Question: I have field on my project product form Price Per Unit when enter some value in textbox and without tab out click on save button, data is getting saved.

But when i have done the same thing with my custom save button that value doesn't save.
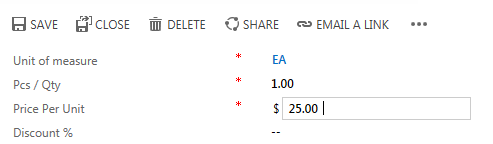
Answer: I have solved this issue by following code :
'''
if ($("input[attrname='[field_logicalname]'").length > 0 && $("input[attrname='[field_logicalname]'") != '') {
Xrm.Page.getAttribute("[field_logicalname]").setValue($("input[attrname='[field_logicalname]'").val());
}
'''
<URL>